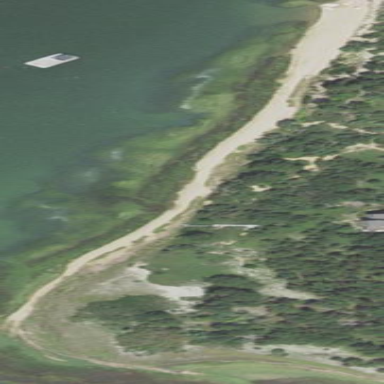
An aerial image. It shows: Sandy beach.